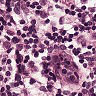
Metastatic tissue present: no